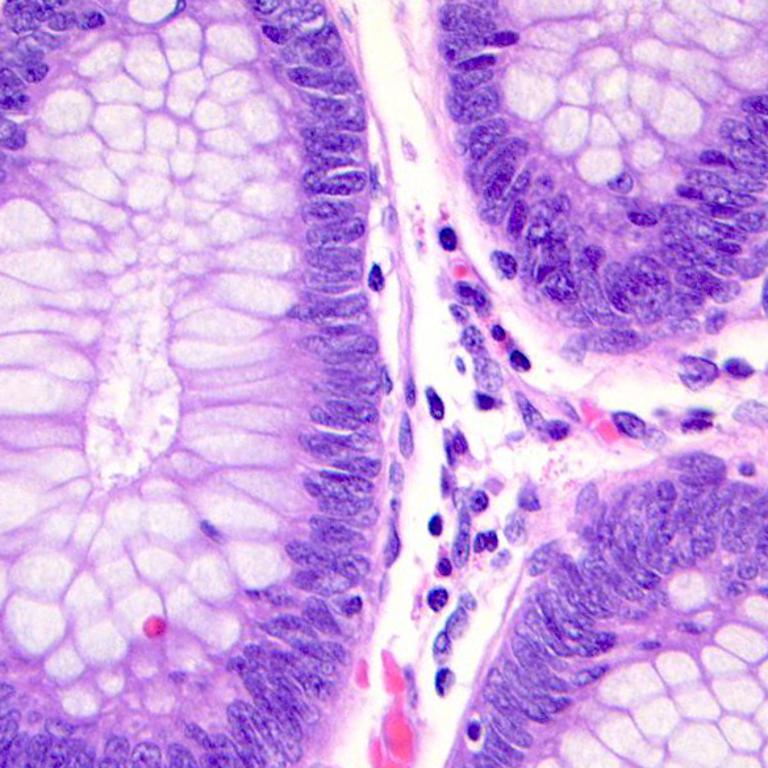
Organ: colon
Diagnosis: benign